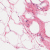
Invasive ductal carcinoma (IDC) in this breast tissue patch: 0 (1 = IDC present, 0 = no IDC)